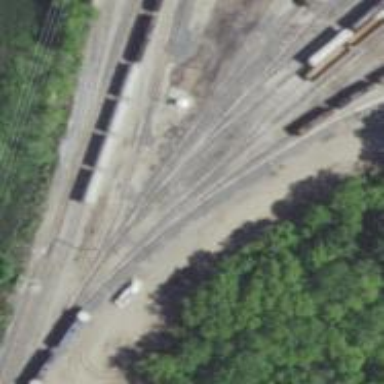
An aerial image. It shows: Railway yard in service.